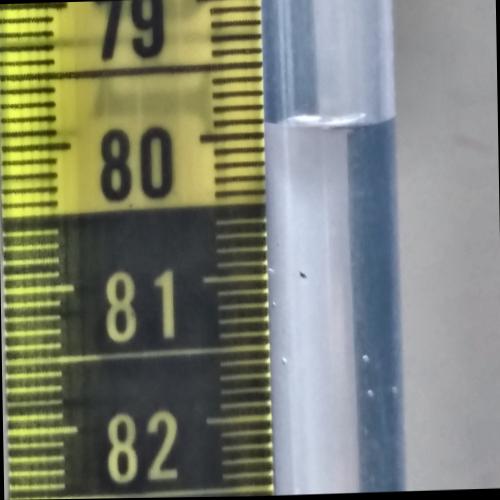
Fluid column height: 79.9 cm